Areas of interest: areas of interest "Library"
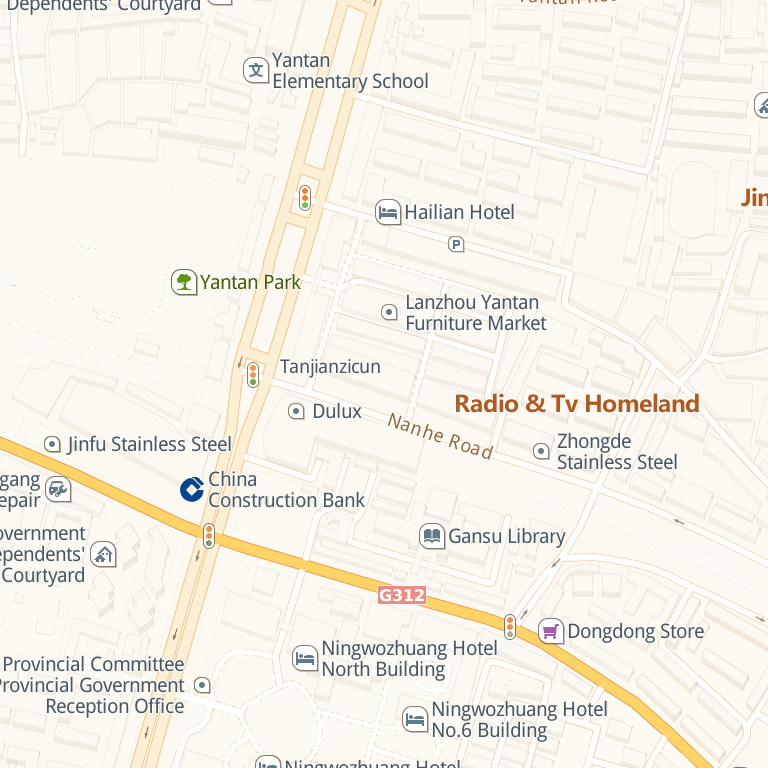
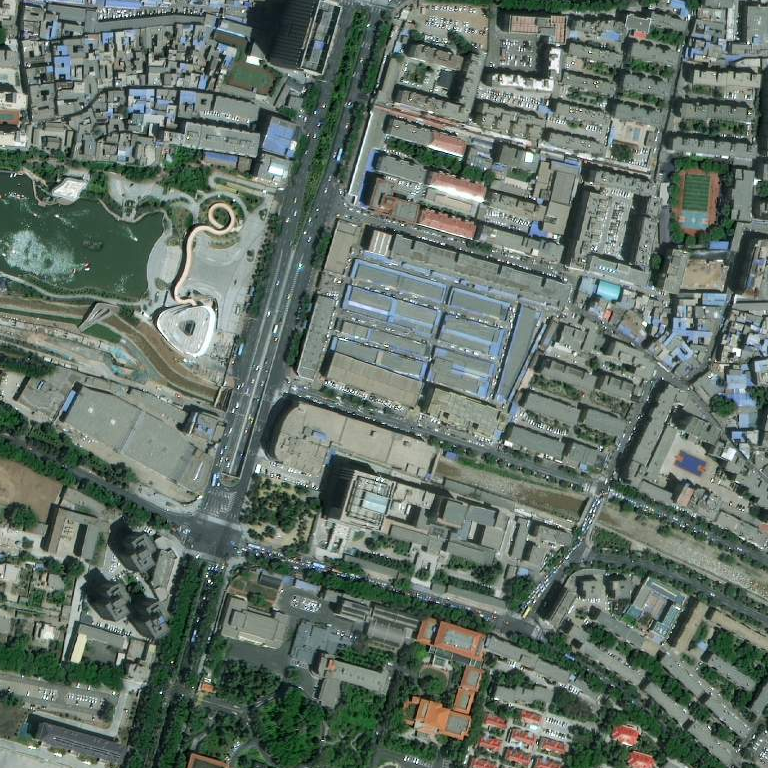